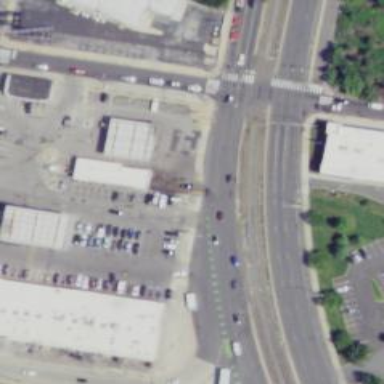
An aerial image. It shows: Unmarked crossing on the road.